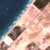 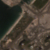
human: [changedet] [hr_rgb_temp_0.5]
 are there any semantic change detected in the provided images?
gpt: Some buildings and a peninsula appear on the coast.